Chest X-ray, PA view. Patient: 58 years old, sex M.
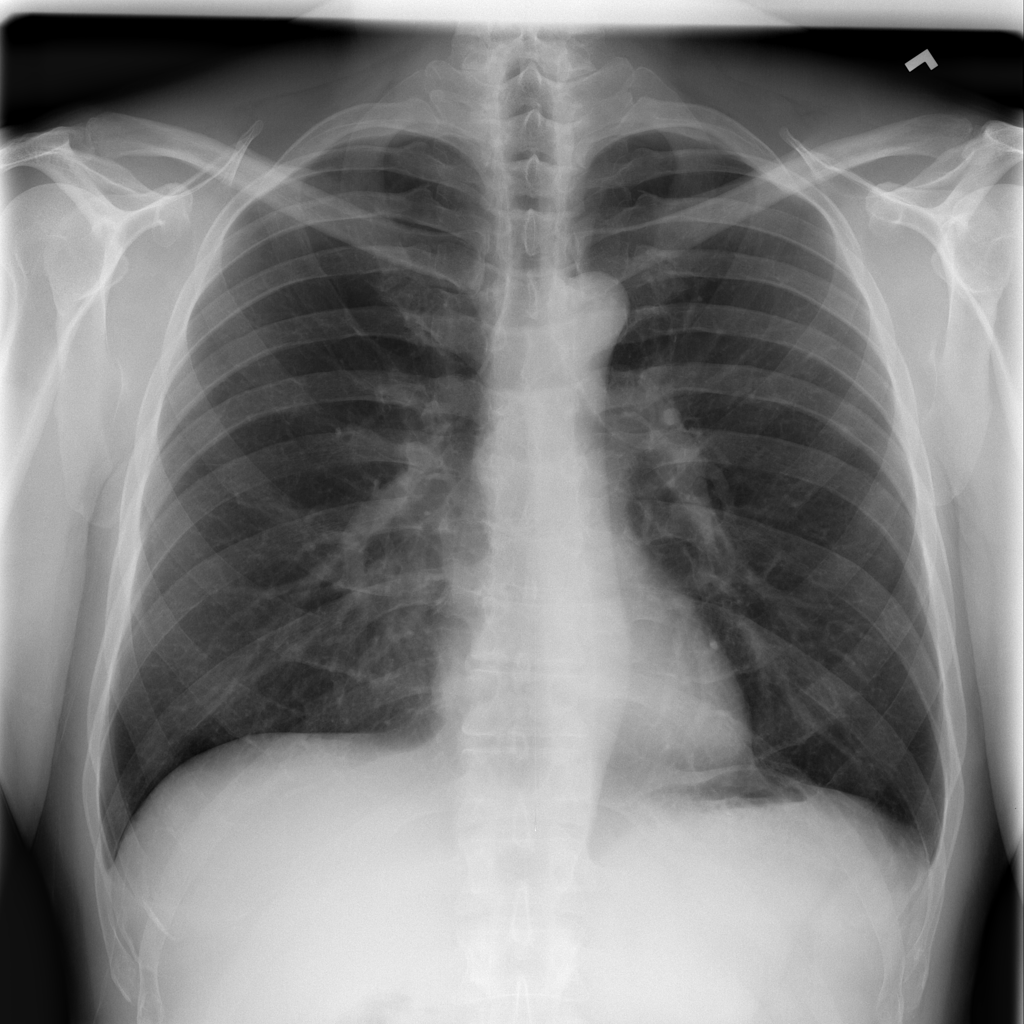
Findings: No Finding